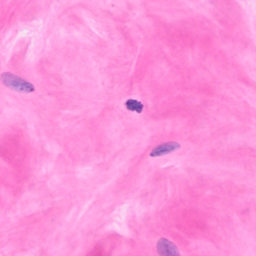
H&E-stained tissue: Breast